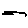
Label: line